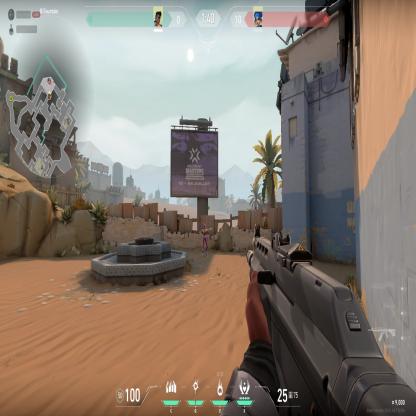
Label: enemy